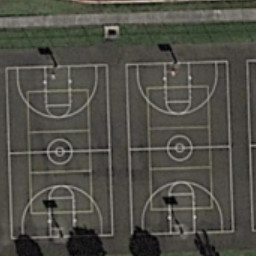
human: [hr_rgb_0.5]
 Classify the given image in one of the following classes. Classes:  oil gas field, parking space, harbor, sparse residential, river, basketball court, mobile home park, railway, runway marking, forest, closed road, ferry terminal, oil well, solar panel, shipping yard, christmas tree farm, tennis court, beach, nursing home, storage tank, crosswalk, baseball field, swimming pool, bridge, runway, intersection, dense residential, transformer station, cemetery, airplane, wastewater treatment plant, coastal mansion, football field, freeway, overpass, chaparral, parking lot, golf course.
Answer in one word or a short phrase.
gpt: basketball court